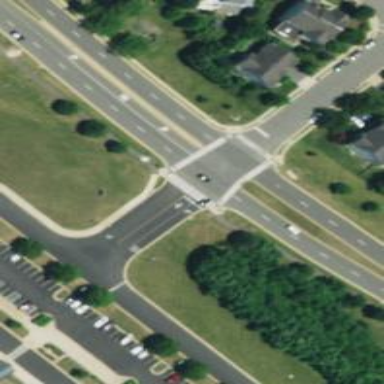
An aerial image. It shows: Asphalt footway with uncontrolled zebra crossing.